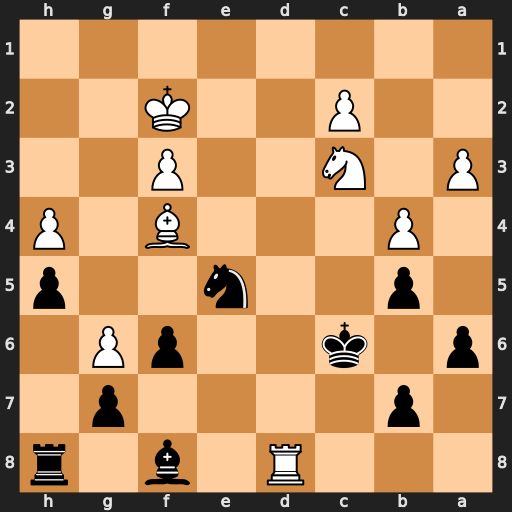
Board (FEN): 3R1b1r/1p4p1/p1k2pP1/1p2n2p/1P3B1P/P1N2P2/2P2K2/8
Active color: b
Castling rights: -
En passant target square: -
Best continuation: Bc5+ bxc5 Rxd8